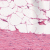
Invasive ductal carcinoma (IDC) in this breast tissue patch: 0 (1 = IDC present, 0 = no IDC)